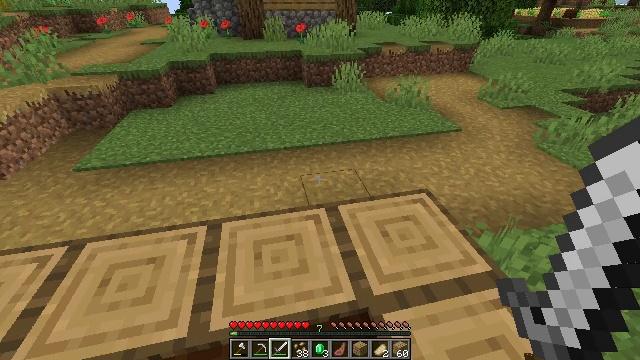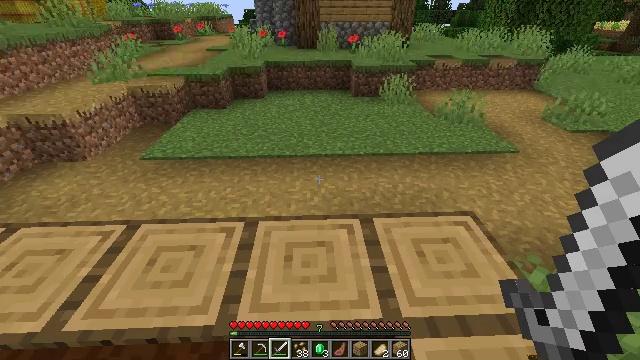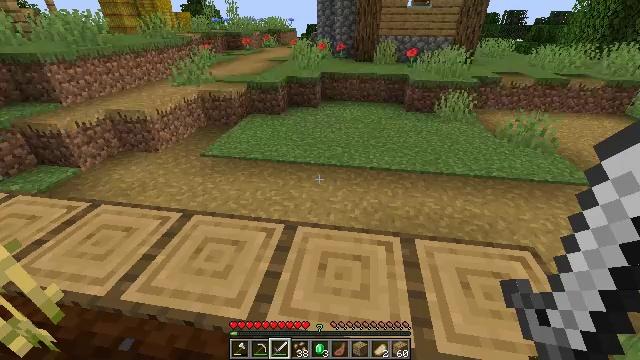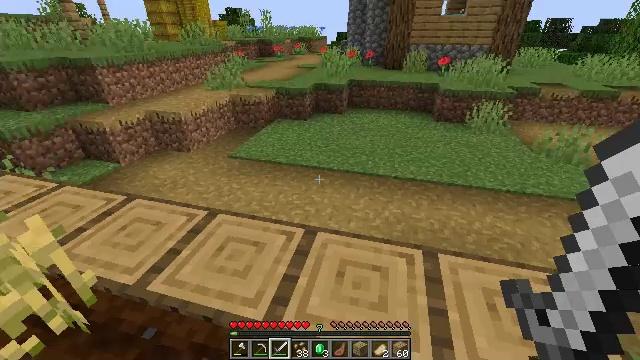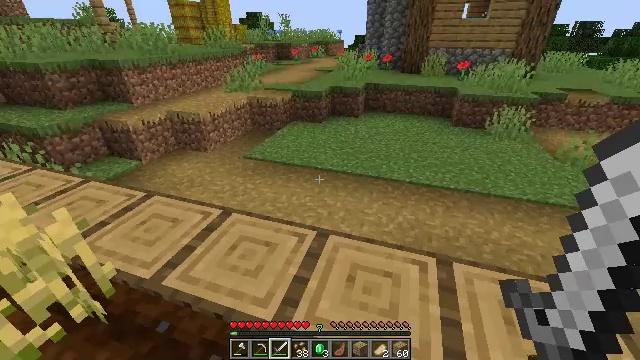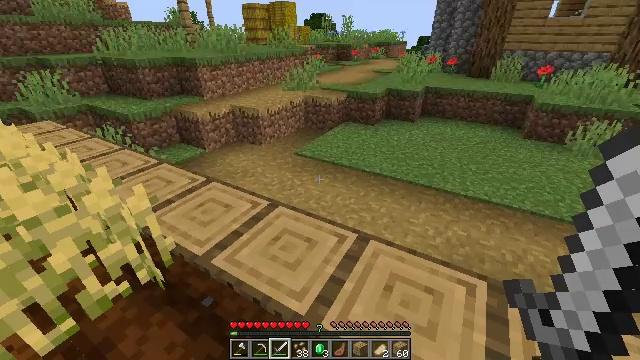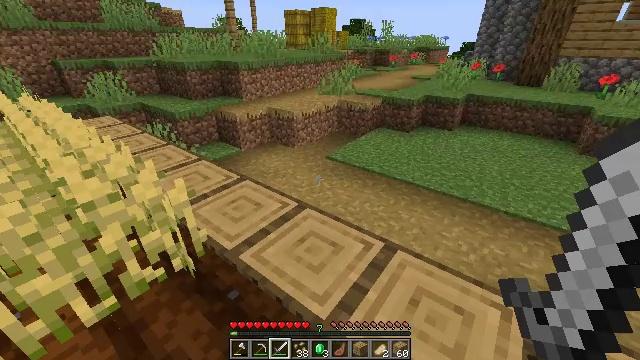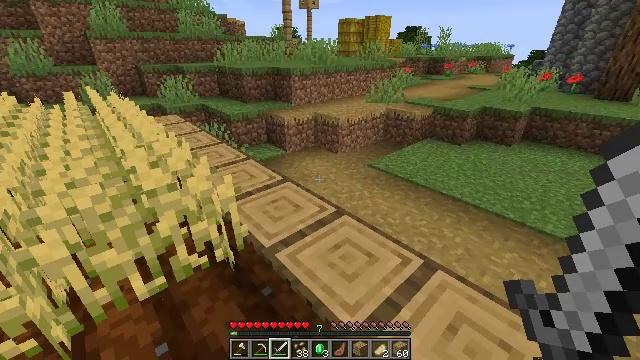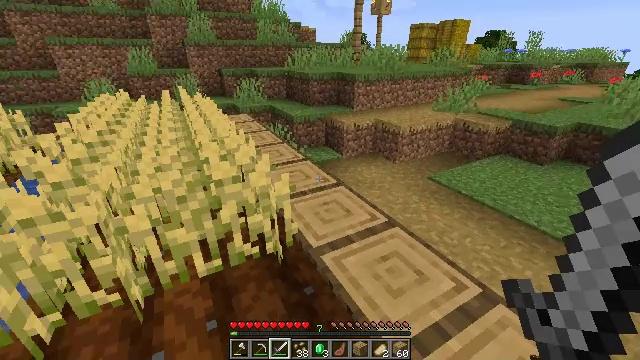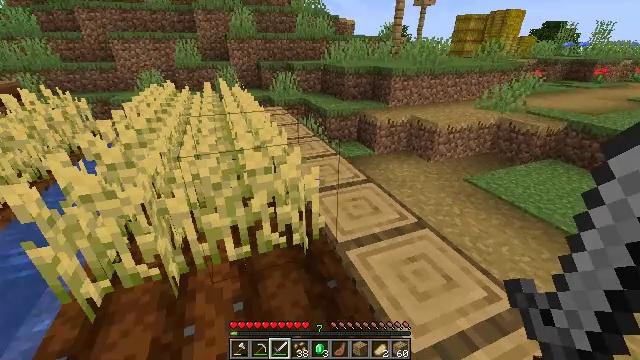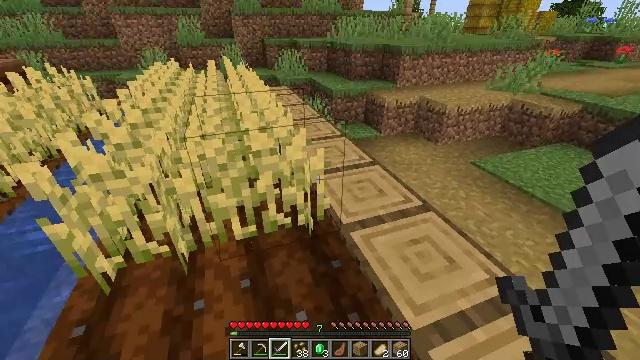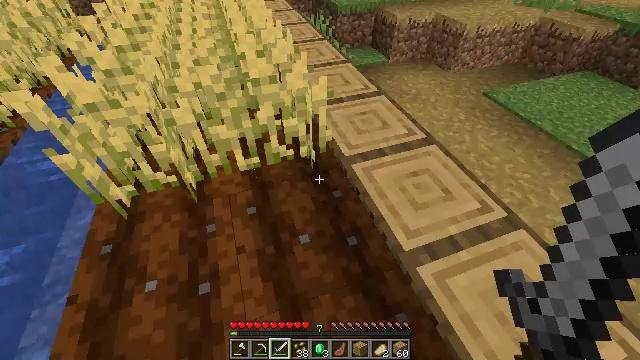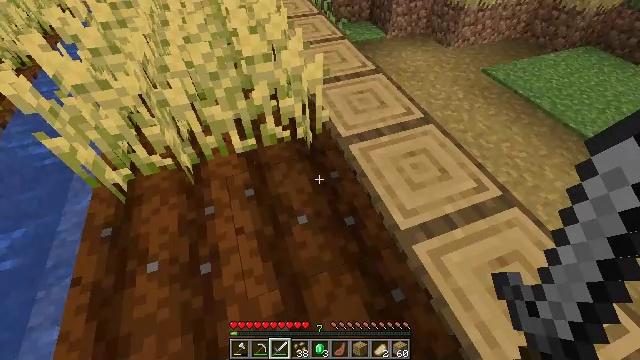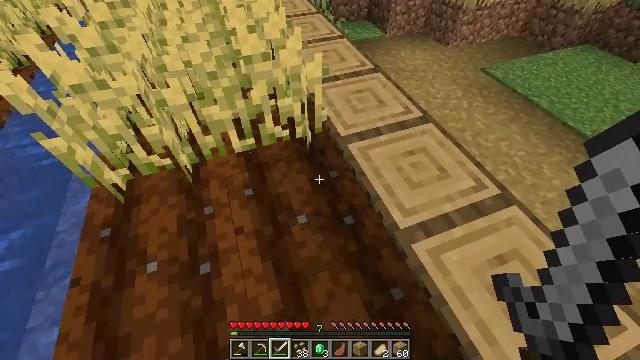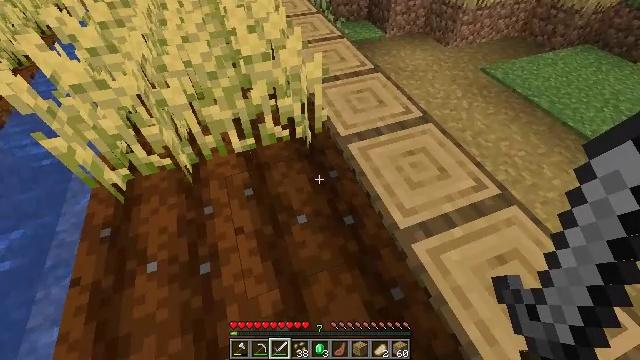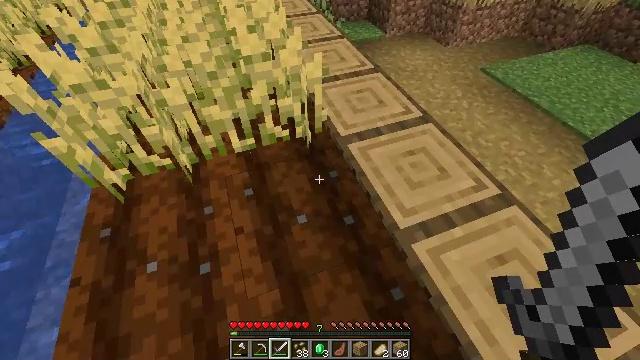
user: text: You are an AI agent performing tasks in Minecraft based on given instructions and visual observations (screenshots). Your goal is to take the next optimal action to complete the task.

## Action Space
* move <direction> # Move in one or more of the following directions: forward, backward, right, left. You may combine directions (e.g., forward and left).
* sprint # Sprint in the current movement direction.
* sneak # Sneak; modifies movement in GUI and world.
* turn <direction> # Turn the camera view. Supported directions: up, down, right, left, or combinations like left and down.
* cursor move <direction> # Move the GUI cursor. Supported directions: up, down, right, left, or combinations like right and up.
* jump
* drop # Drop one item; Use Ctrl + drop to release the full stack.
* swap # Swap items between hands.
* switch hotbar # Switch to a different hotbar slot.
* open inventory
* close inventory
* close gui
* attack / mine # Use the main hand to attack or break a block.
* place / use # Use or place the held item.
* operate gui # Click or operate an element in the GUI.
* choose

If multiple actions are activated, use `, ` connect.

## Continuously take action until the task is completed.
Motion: motion action
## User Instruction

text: Gather wheat by left-clicking on it.
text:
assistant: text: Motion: turn left and up
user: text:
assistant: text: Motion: turn left and up
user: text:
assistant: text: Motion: turn left and up
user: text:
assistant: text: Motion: turn left
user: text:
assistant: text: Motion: turn left
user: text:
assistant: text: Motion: turn left
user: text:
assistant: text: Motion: turn left and up
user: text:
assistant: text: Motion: turn left and up
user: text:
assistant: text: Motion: turn left and down
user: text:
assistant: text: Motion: turn left and down
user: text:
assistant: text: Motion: turn down
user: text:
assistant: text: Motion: turn down
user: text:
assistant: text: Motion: no_op
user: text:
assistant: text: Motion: no_op
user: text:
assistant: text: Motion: no_op
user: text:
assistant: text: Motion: turn down
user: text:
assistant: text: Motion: turn left and down
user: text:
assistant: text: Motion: turn left
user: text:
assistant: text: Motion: no_op
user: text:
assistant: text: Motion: turn left
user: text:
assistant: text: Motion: turn left
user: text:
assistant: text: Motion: turn down
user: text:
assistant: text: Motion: turn left and down
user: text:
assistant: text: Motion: no_op
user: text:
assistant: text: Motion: no_op
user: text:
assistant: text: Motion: no_op
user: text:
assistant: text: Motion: turn left
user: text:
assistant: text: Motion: turn left
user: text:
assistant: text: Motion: turn left
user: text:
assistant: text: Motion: turn left and up